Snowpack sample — Loveland Pass, Silver Plume, Colorado, USA (1/12/25, 11:40 AM MST)
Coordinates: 39.66, -105.88
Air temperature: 7 °F
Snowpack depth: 140 cm
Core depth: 10 cm
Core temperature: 41 °F
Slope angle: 11°, slope face: 30°
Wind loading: high
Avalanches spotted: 2
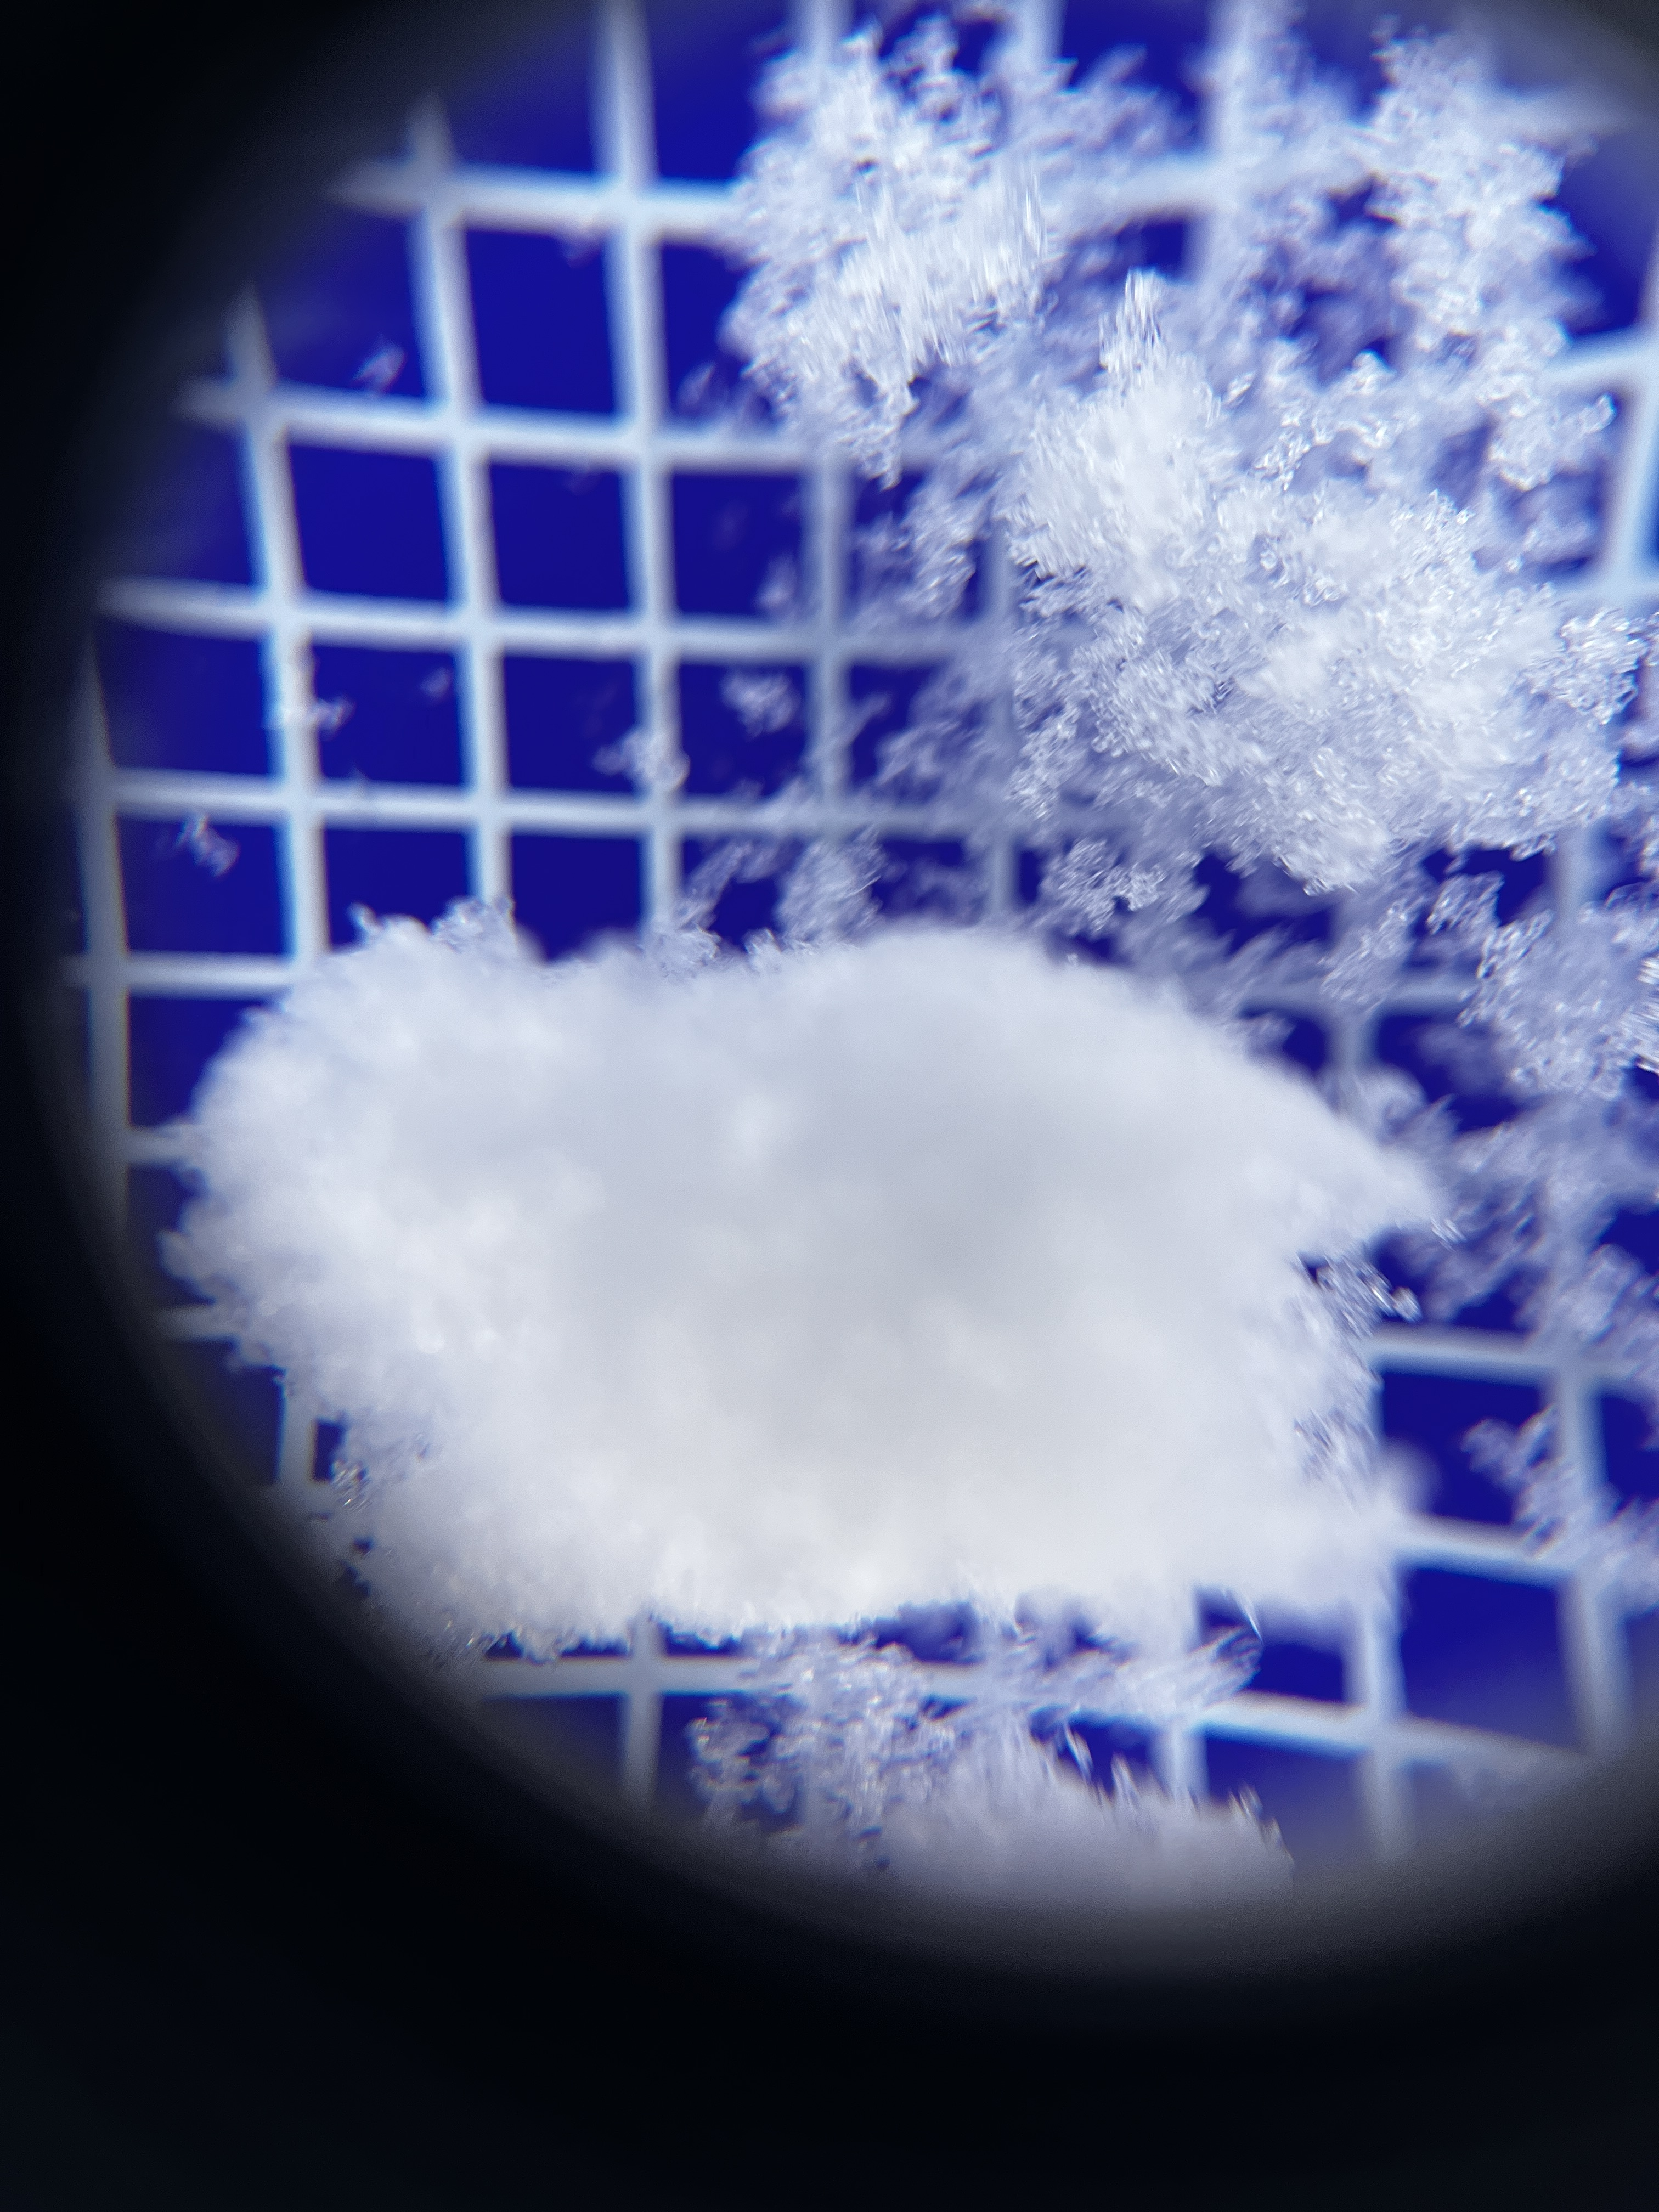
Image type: magnified_profile
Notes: Pilot using slightly modified coring method that took too large segment for snow profile picturing, advised not to use in higher level models. Two avalanche on south face nearby, partially cloudy with light snow in the last 24 hours. Lots of wind loading on eastern features.